Question: I have a 'textarea' whose background is a hand-drawn box. I'd like for the 'height' of the background image to stretch along with the text that goes in it. So when text is input beyond the 'height'/'width' of the 'textarea', instead of a seeing a scrollbar, the image (along with the textbox itself) is resized to match the full height of the text. I assume this could be fixed with adding a 'min-height: 200px'/'max-height:100%' for the 'textarea' CSS but don't know how to implement it properly.

The code I'm using is:
'''
textarea{
background: #FFF url(box.png) no-repeat 0px 0px;
background-attachment:fixed;
width: 605px;
height: 200px;
line-height:20px;
padding:30px;
text-indent:3px;
margin:0;
border: none;
}
'''
'''
<textarea type="text" class="textbox" size="14"></textarea>
'''
EDIT: Just to clarify, this isn't the actual image we'll be using, designer is doing a much nicer version - just one I plonked together in paint.
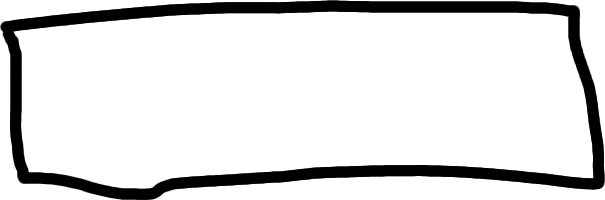
Answer: A '<div>' with 'contenteditable' and 'display: inline-block;' can function like that with no code and works like a '<textarea>'.
Demo: <URL>
HTML:
'''
<div contenteditable>expaning textarea</div>
'''
CSS:
'''
div {
display: inline-block;
background-image: url(http://i.stack.imgur.com/EiR9T.png);
background-size: 100% 100%;
background-repeat:no-repeat;
min-height: 100px;
min-width: 200px;
outline: 0;
padding: 30px 30px 40px 20px;
}
'''